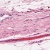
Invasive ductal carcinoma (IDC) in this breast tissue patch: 0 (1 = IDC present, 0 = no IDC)